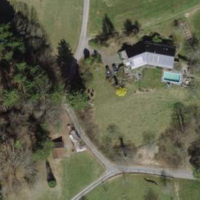
EUNIS habitat code: 24
Species observed at this site:
Lamium galeobdolon